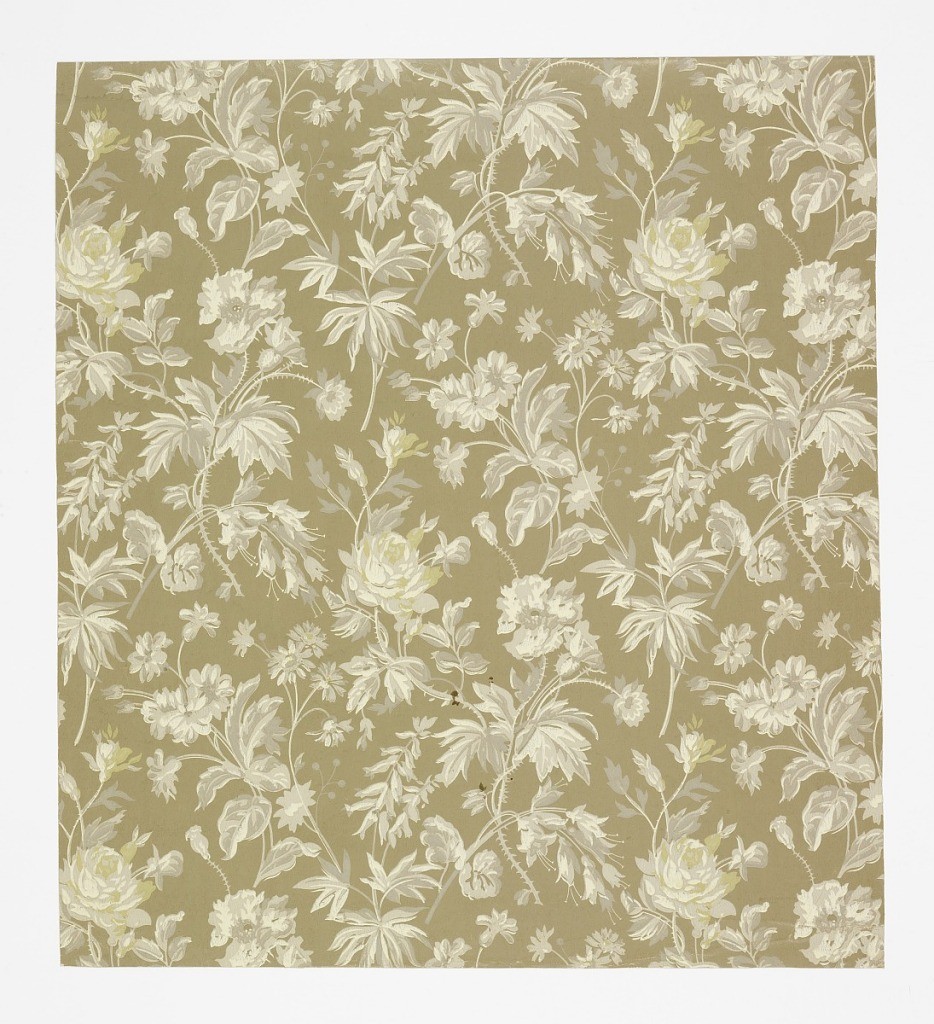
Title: Sidewall
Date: ca. 1880
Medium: Machine-printed paper
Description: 1970-26-4-cb: Aesthetic all-over pattern of sprigs of roses and ...;     1970-26-4-cdd: Aesthetic or Anglo-Japanesque pattern with overlap...